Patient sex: F
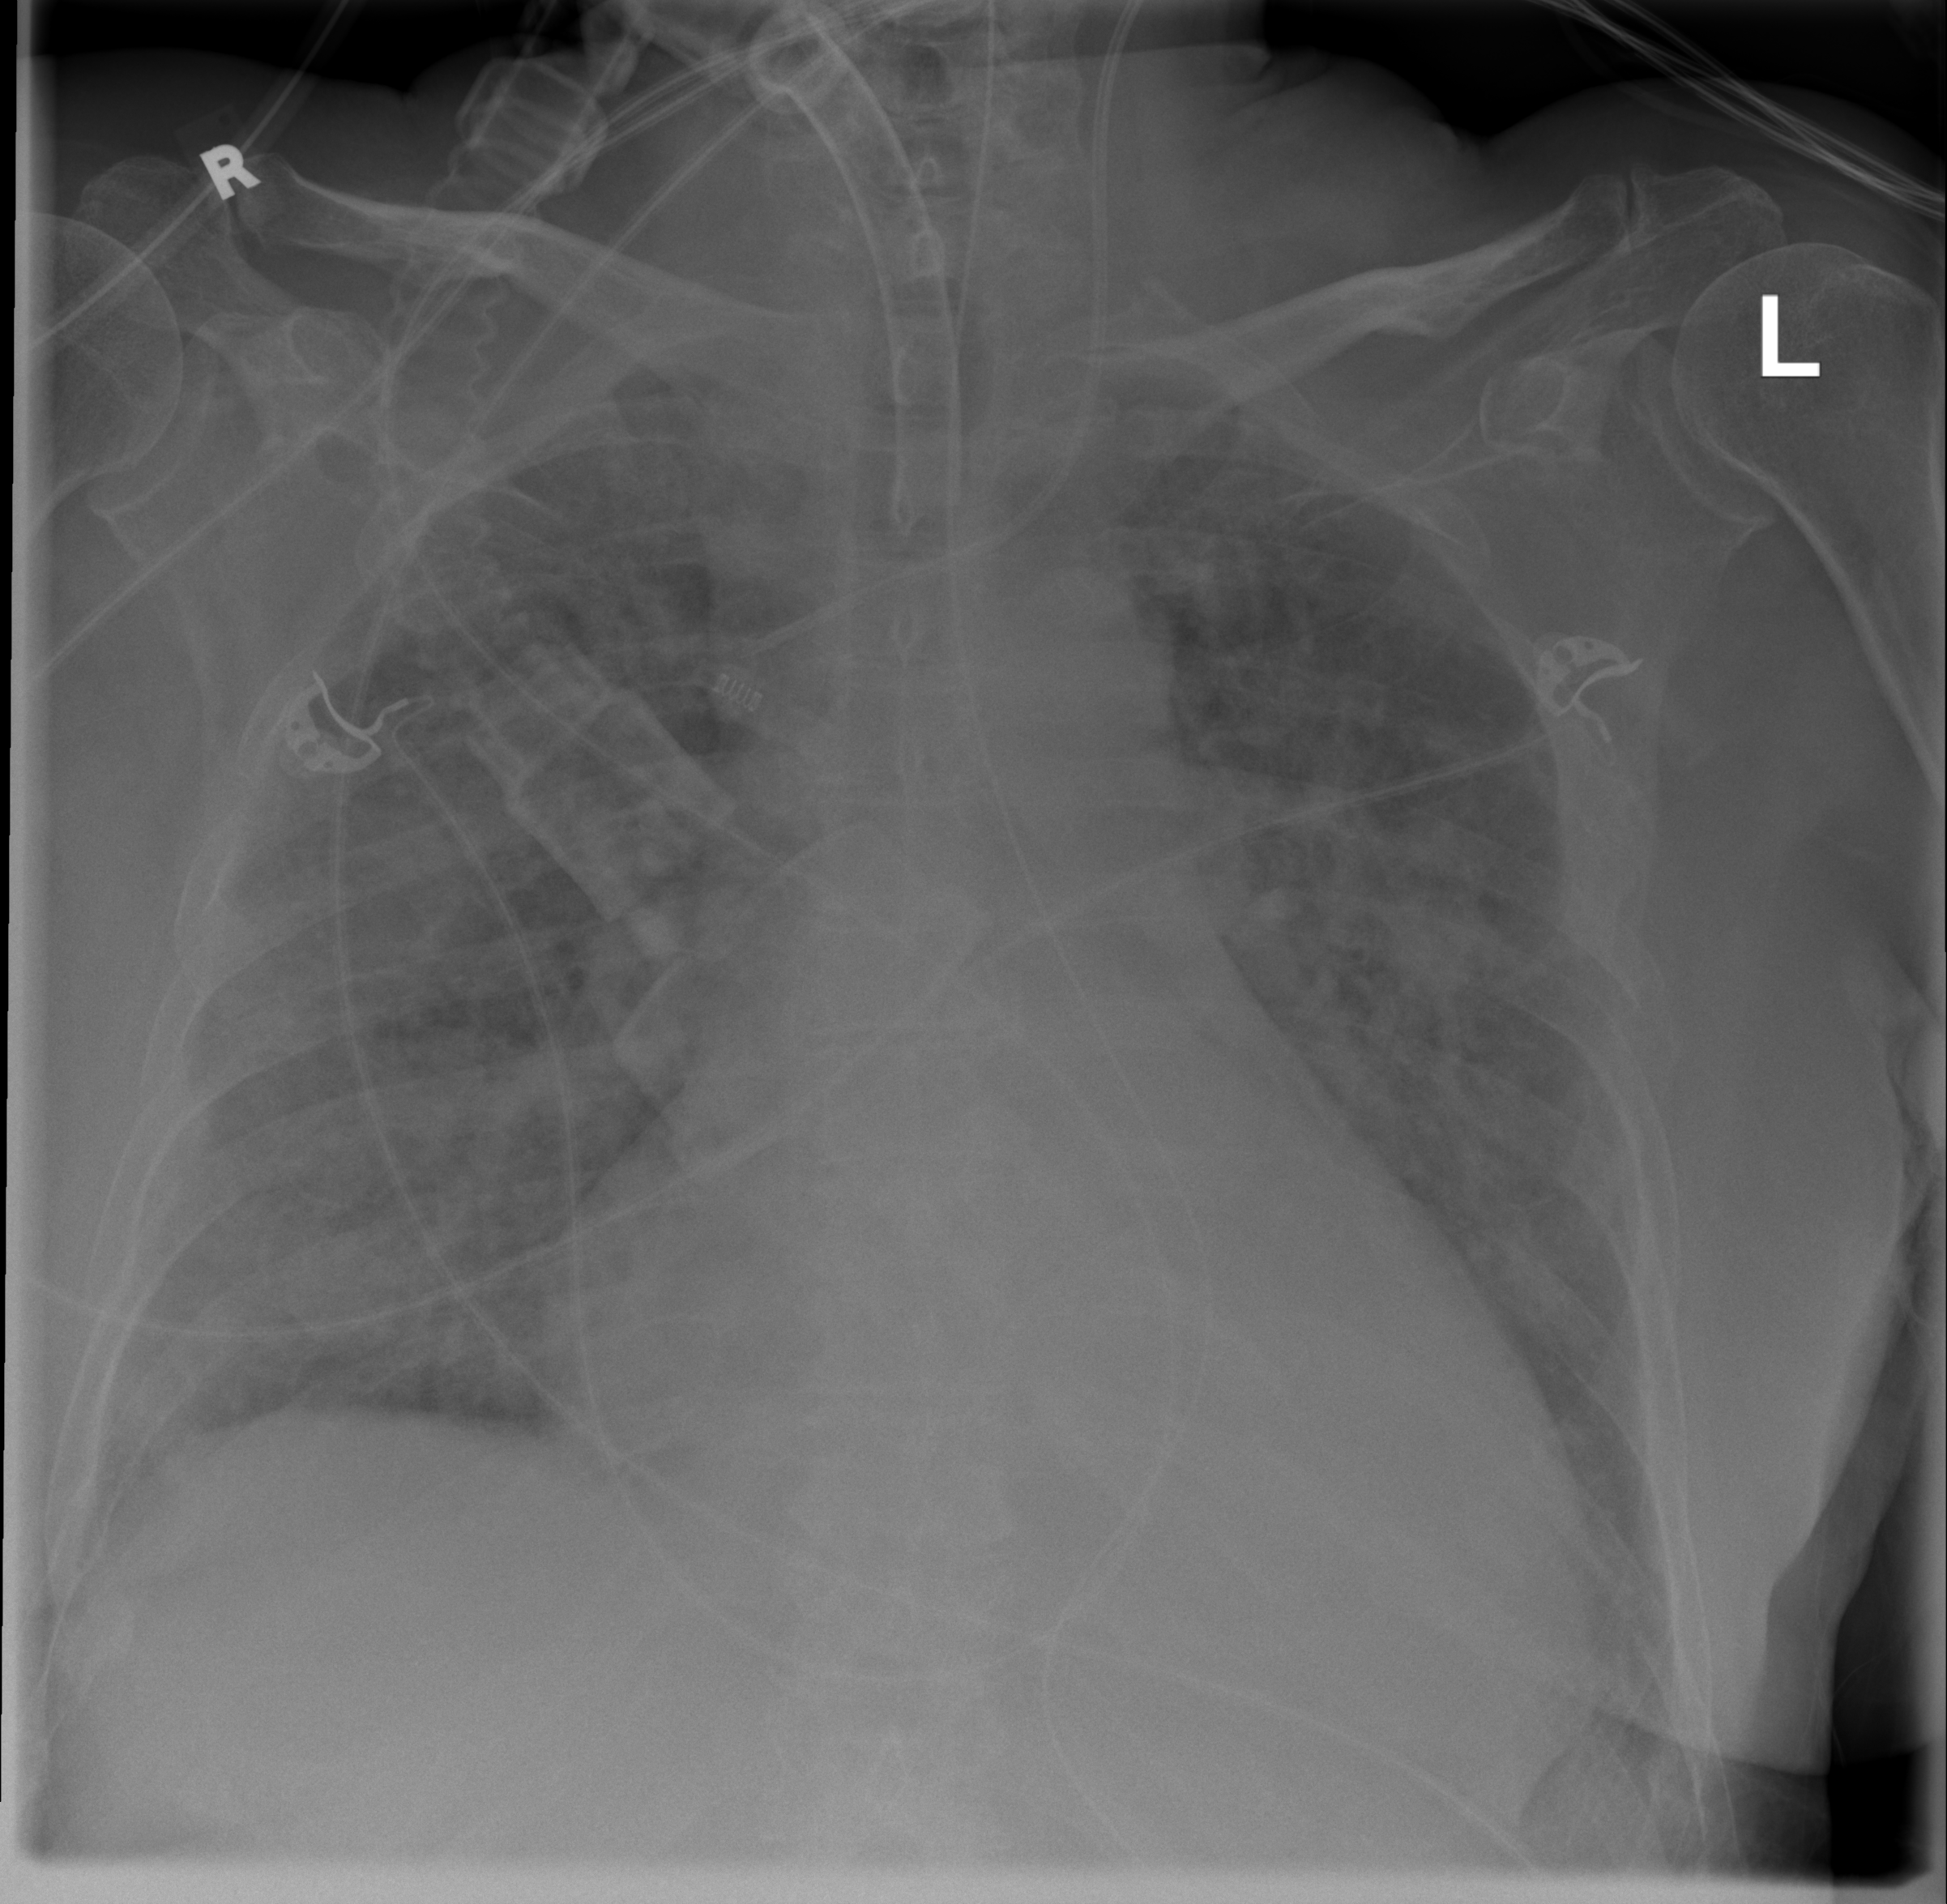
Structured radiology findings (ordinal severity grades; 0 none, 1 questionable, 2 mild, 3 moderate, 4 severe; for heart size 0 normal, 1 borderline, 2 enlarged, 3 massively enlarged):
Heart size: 2
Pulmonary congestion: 2
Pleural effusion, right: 1
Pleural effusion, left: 0
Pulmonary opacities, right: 2
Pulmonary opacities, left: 2
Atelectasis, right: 2
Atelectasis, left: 2